Question: I have a dataframe with the x (column x) and y (column 1) values
below I am getting the 'mean' and 'stdev'.
Next I am plotting them together on one chart, but it just looks very wrong, It is not just that the fitted curve is shifted, I am not sure what is wrong with it.
'''
import matplotlib.pyplot as plt
from scipy import stats
from scipy import optimize
import numpy as np
data_sample = {'x': [0,1,2,3,4,5,6,7,8,9,10], '1': [0,1,2,3,4,5,4,3,2,1,0]}
def test_func(x, a, b):
return stats.norm.pdf(x,a,b)
params, cov_params = optimize.curve_fit(test_func, data_sample['x'], data_sample['1'])
print(params)
plt.scatter(data_sample['x'], data_sample['1'], label='Data')
plt.plot(data_sample['x'] , test_func(data_sample['x'], params[0], params[1]), label='Fitted function')
plt.legend(loc='best')
plt.show()
'''

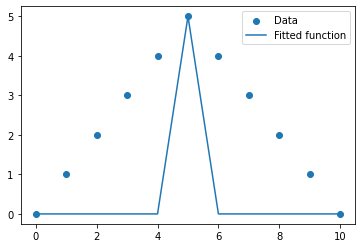
Answer: The data needs to be normalized such that the under the curve is 1. To calculate the area, when all x-values are 1 apart, you need the of the y-values. If the space between the x-values is larger or smaller than 1, that factor should also be included. Another way to calculate the area is <URL>.
The normalization factor needs to be used when doing the fit. And the reverse needs to happen when drawing the curve with the original data.
When you try to fit the Gaussian pdf function to non-normalized points, the "best" fit is a very narrow, very high peak. This peak tries to approach the 'y=5' value in the center.
The example code below converts the lists to numpy arrays, so functions can be written more easily. Also, to draw a smooth curve, more detailed x-values are used.
'''
import matplotlib.pyplot as plt
from scipy import stats
from scipy import optimize
import numpy as np
def test_func(x, a, b):
return stats.norm.pdf(x, a, b)
data_sample = {'x': np.array([0, 1, 2, 3, 4, 5, 6, 7, 8, 9, 10]),
'1': np.array([0, 1, 2, 3, 4, 5, 4, 3, 2, 1, 0])}
# x_dist = (data_sample['x'].max() - data_sample['x'].min()) / (len(data_sample['x']) - 1)
# normalization_factor = sum(data_sample['1']) * x_dist
normalization_factor = np.trapz(data_sample['1'], data_sample['x']) # area under the curve
params, pcov = optimize.curve_fit(test_func, data_sample['x'], data_sample['1'] / normalization_factor)
plt.scatter(data_sample['x'], data_sample['1'], clip_on=False, label='Data')
x_detailed = np.linspace(data_sample['x'].min() - 3, data_sample['x'].max() + 3, 200)
plt.plot(x_detailed, test_func(x_detailed, params[0], params[1]) * normalization_factor,
color='crimson', label='Fitted function')
plt.legend(loc='best')
plt.margins(x=0)
plt.ylim(ymin=0)
plt.tight_layout()
plt.show()
'''
<URL>
PS: Using the original code (without the normalization), but with more detailed x values, the narrow curve would be more apparent:
'''
x_detailed = np.linspace(min(data_sample['x']) - 1, max(data_sample['x']) + 1, 500)
plt.plot(x_detailed, test_func(x_detailed, params[0], params[1]), color='m', label='Fitted function')
'''
<URL>